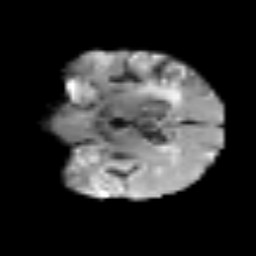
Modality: T2w
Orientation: coronal
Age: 69
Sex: male
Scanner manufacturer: siemens
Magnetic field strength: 3 T
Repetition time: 3.2 s
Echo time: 0.081 s